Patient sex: F
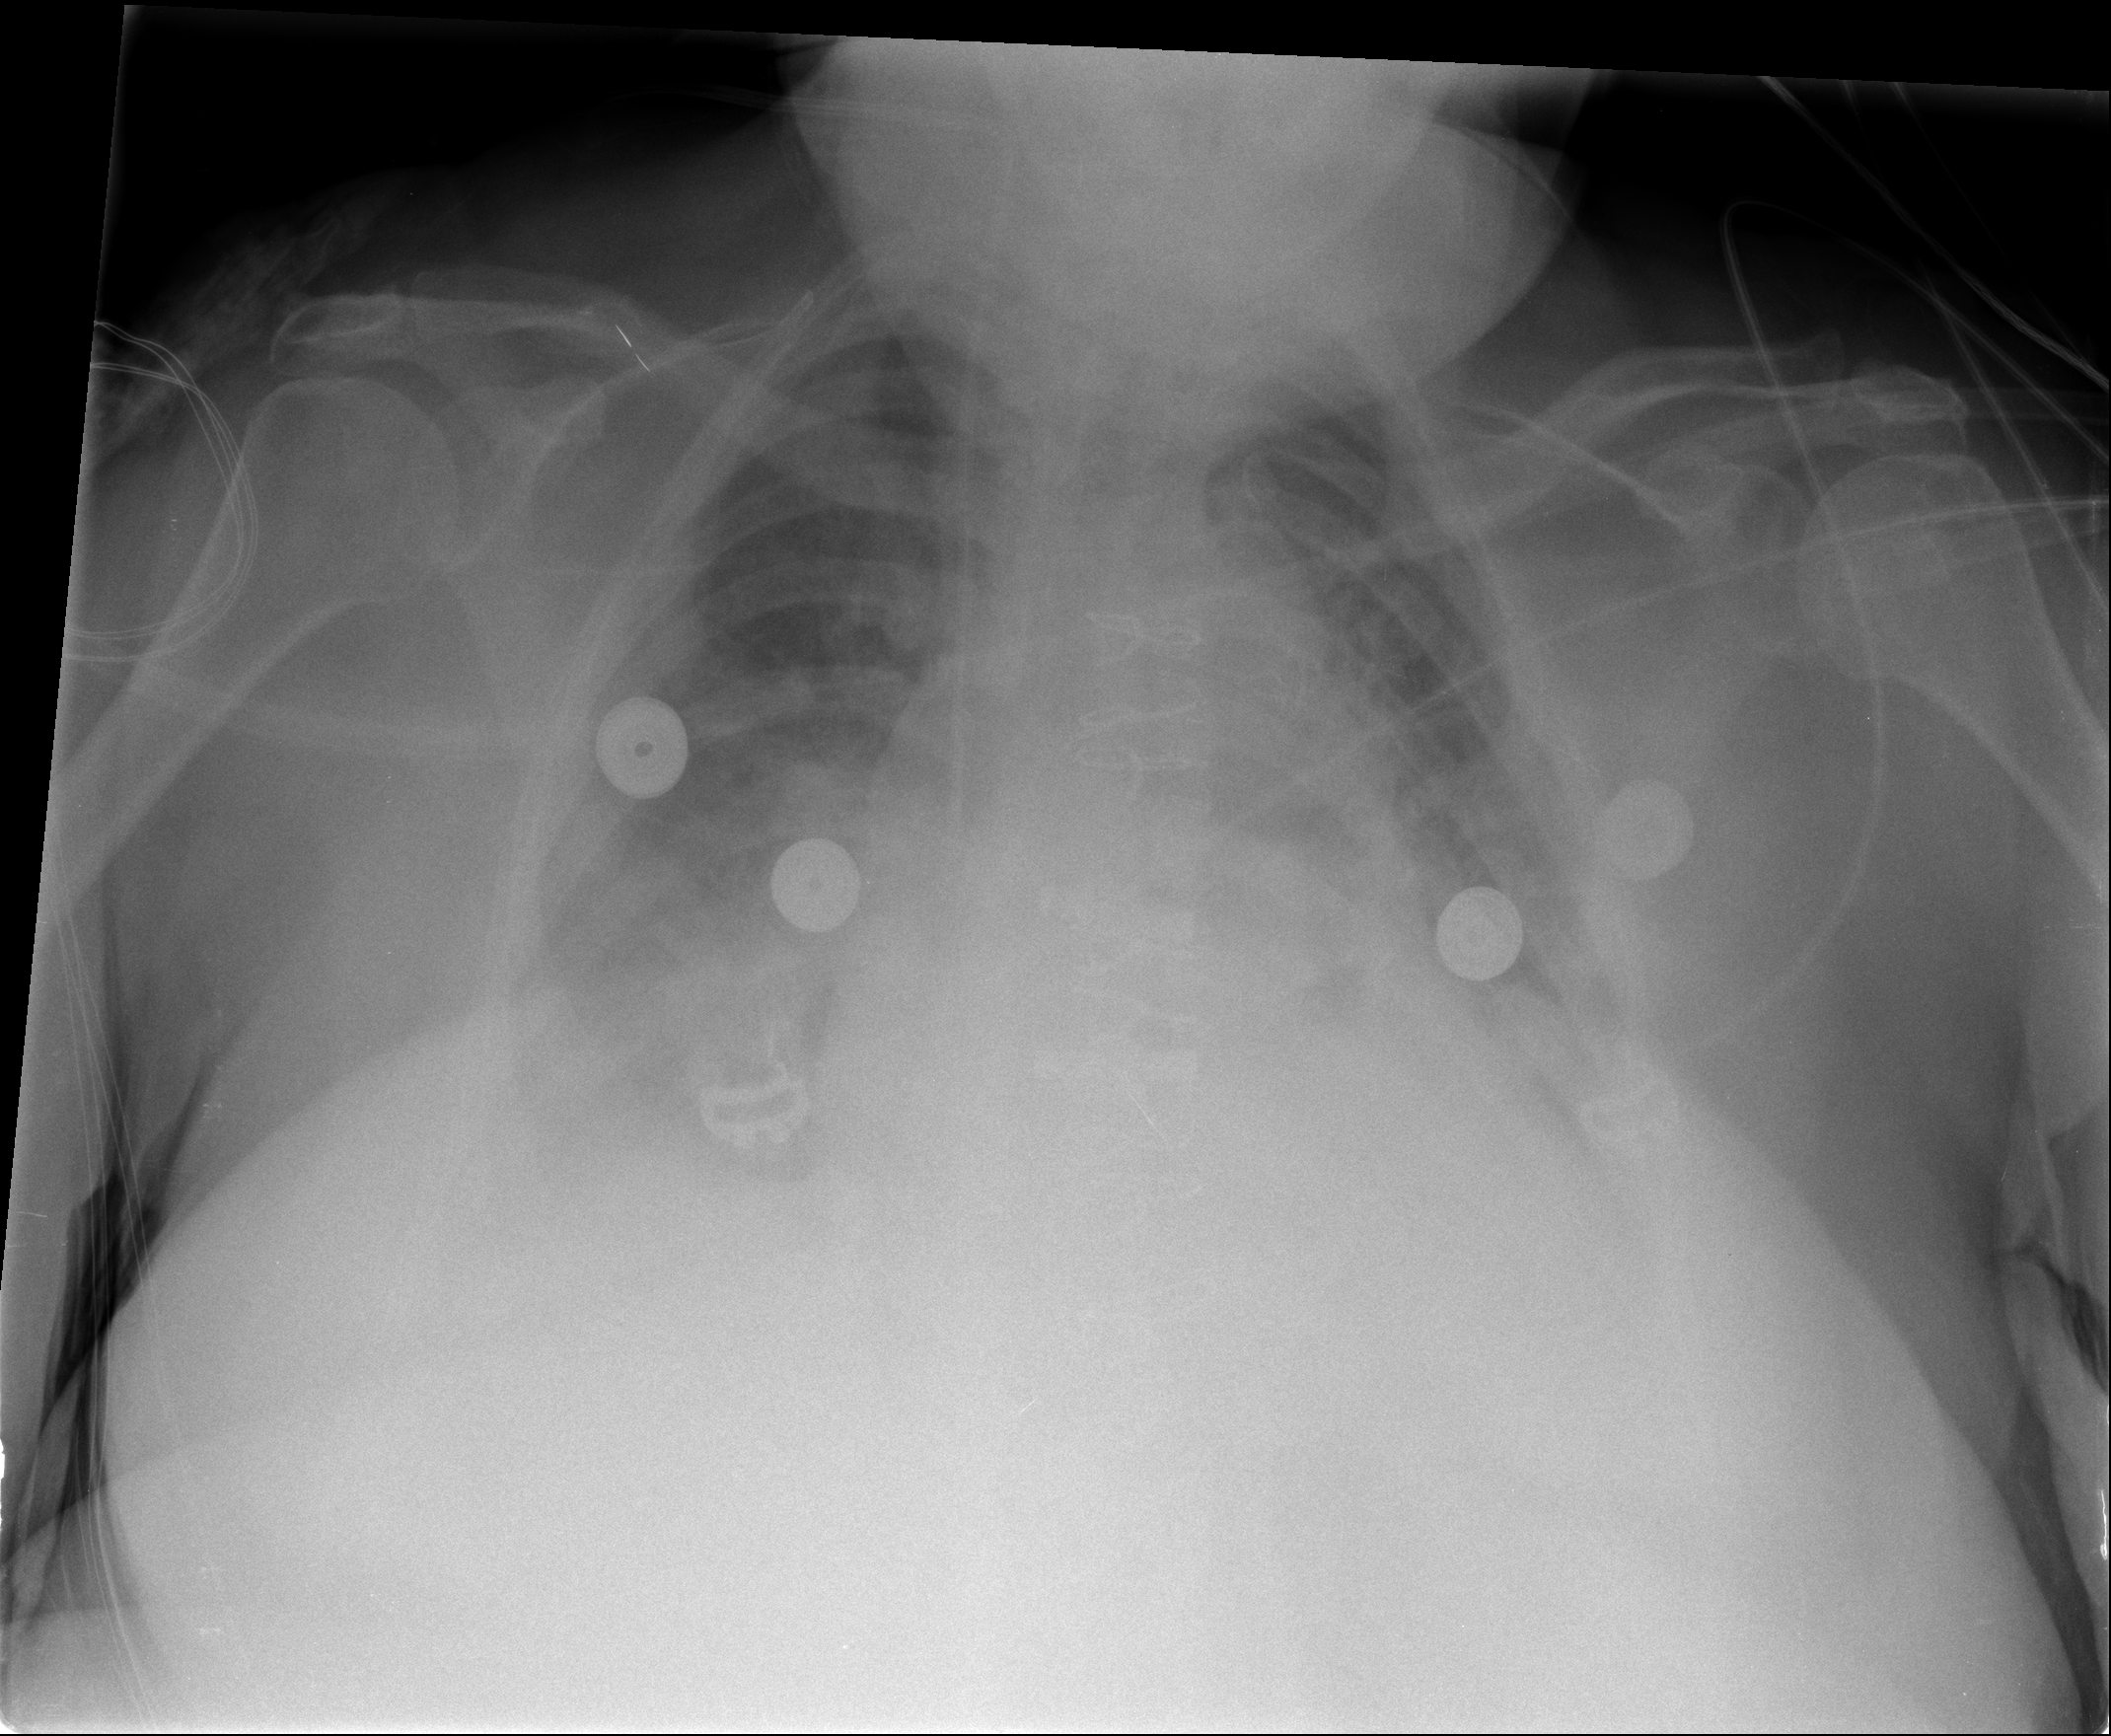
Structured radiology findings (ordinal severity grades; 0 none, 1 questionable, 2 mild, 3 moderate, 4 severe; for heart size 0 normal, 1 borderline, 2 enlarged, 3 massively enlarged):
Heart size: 2
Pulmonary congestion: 2
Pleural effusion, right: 3
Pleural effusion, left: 3
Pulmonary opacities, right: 2
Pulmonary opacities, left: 2
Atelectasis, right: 3
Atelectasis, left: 2